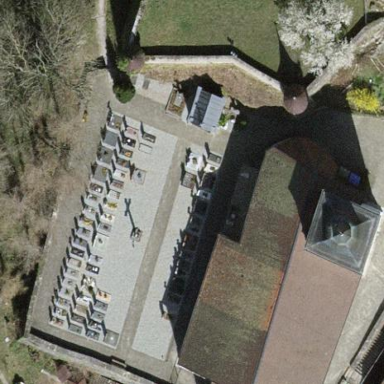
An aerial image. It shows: Church which is place of worship.